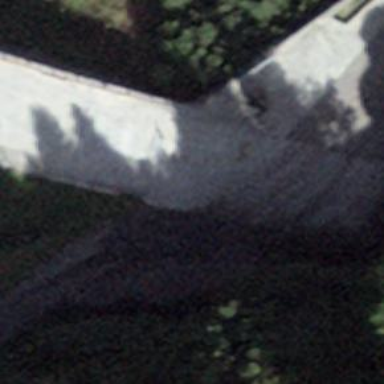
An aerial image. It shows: Path with asphalt surface leading to dam near waterway.